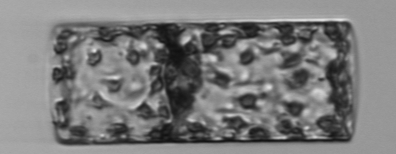
Label: Guinardia_flaccida